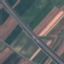
Land use / land cover class: Highway